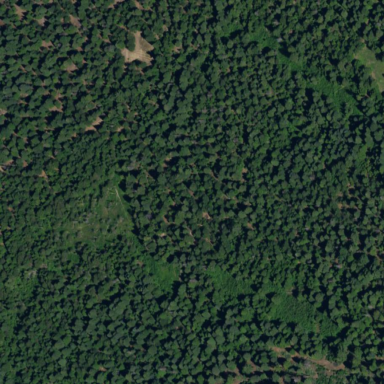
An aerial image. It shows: Wet meadow with woodland vegetation.